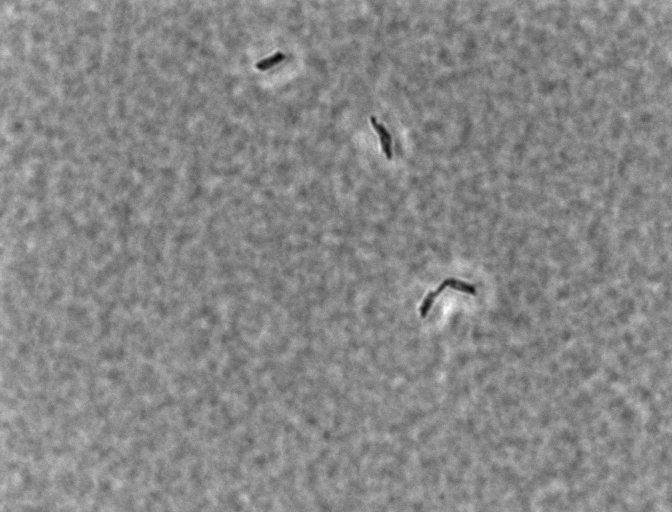
Bacillus coagulans